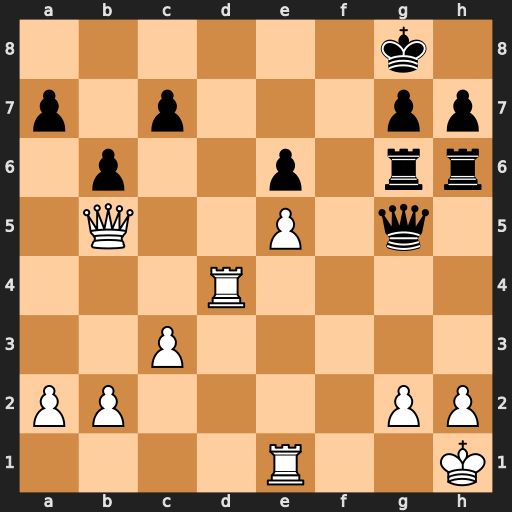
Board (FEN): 6k1/p1p3pp/1p2p1rr/1Q2P1q1/3R4/2P5/PP4PP/4R2K
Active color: w
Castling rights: -
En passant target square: -
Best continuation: Qe8#